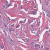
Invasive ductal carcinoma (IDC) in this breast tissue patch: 1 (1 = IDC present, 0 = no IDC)